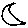
Label: moon